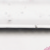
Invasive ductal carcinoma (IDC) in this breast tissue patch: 0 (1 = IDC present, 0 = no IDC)